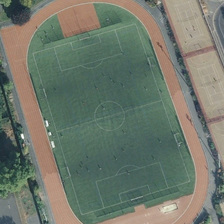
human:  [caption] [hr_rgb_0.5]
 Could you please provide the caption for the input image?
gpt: many people are in a playground near two tennis courts and several green trees .

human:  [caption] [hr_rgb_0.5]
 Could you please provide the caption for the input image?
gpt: many people are in a playground near two tennis courts and several green trees .

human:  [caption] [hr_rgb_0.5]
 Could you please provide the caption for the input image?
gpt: many people are in a playground near two tennis courts and several green trees .

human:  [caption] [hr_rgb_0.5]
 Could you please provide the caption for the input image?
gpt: many people are in a playground near two tennis courts and several green trees .

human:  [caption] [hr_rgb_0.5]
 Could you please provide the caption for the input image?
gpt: many people are in a playground near two tennis courts and several green trees .